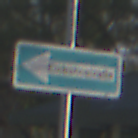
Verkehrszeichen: EinbahnstrasseLinksweisend
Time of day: SunriseSunset
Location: Outdoor (Suburban)
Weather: PartlyCloudy
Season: NotSpecified
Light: Natural